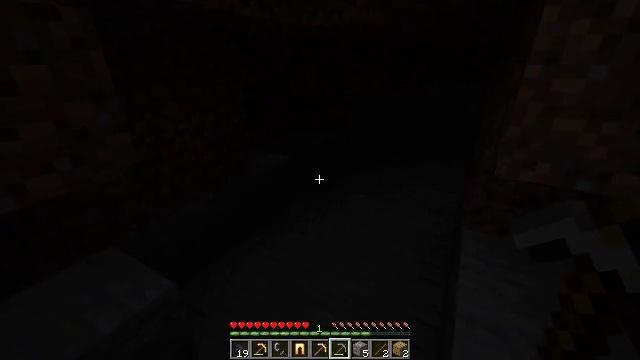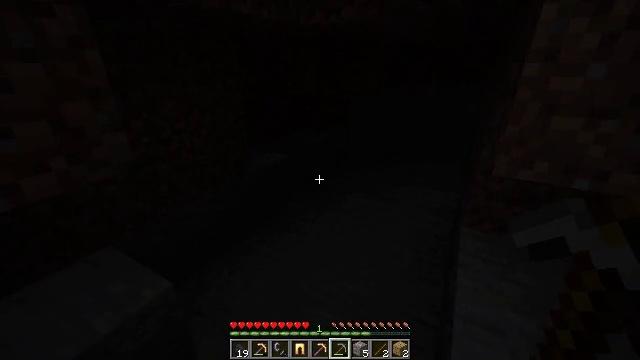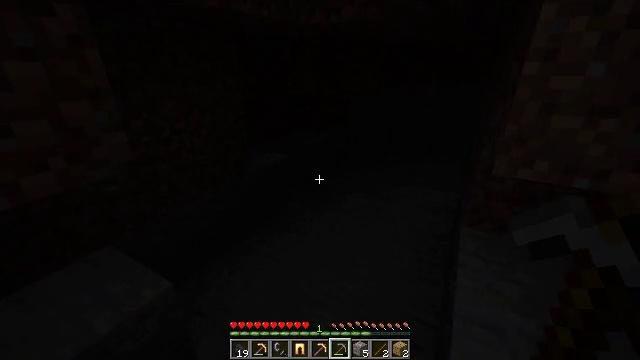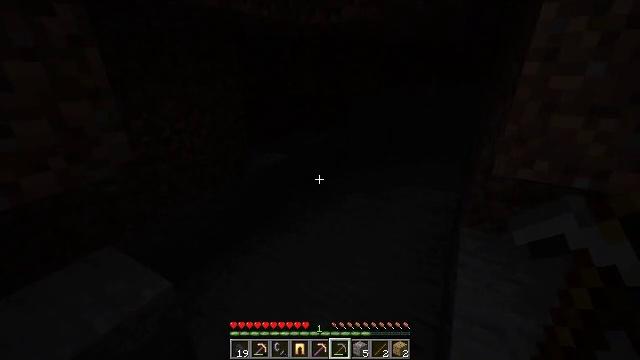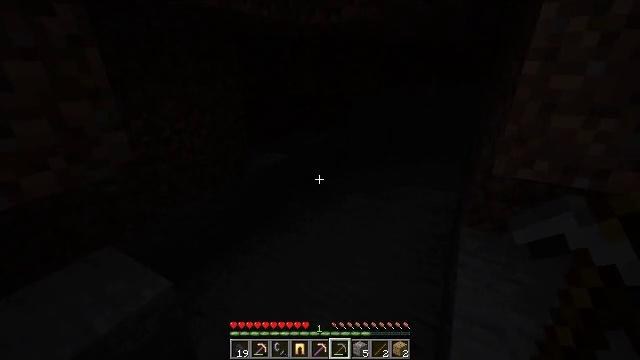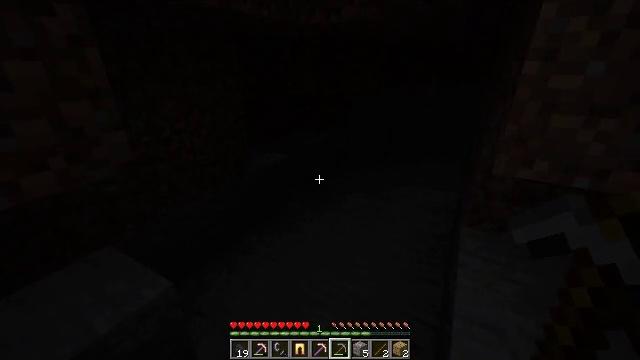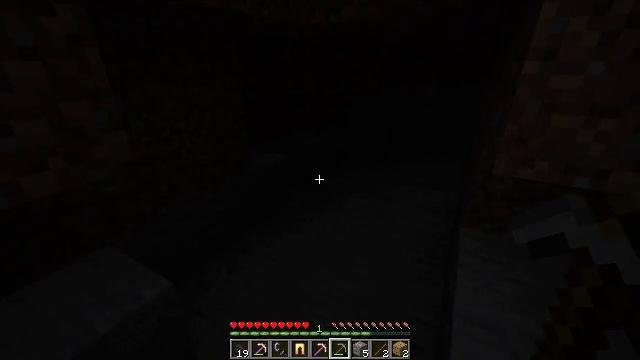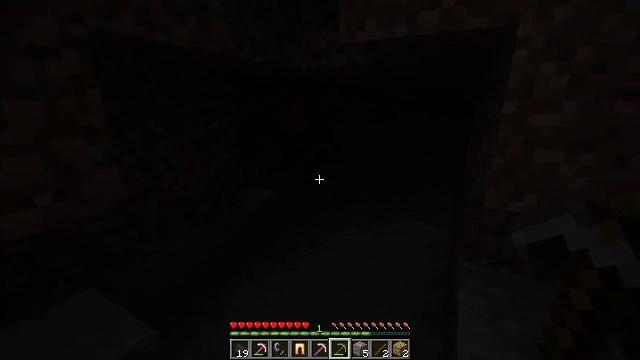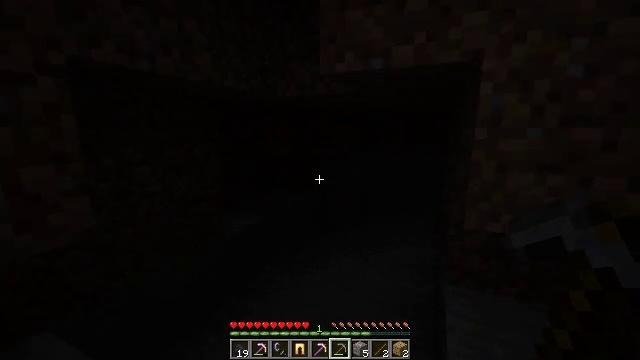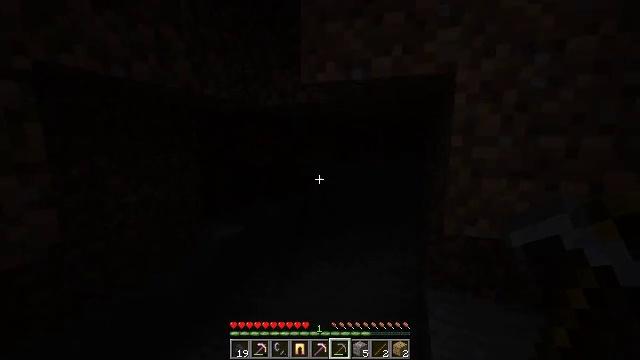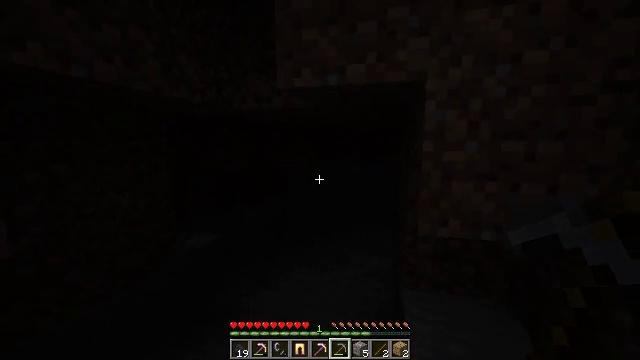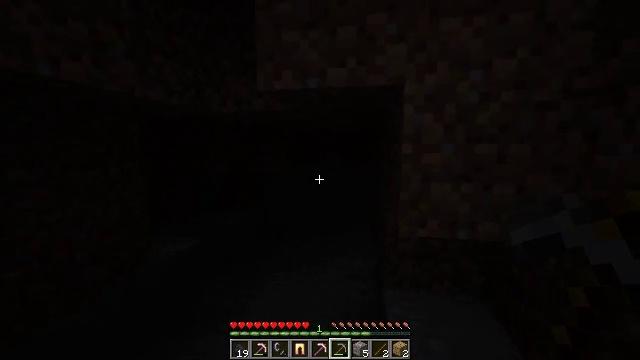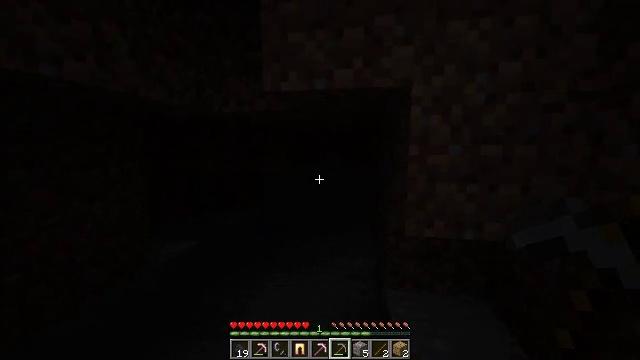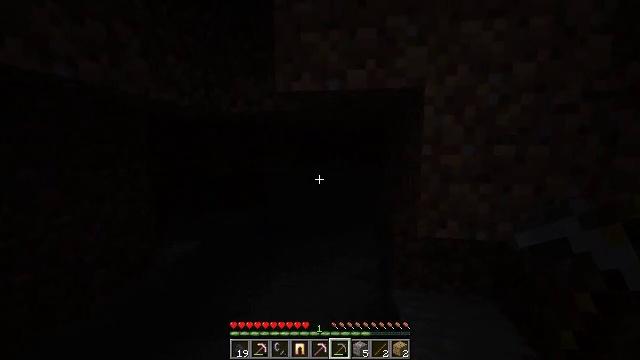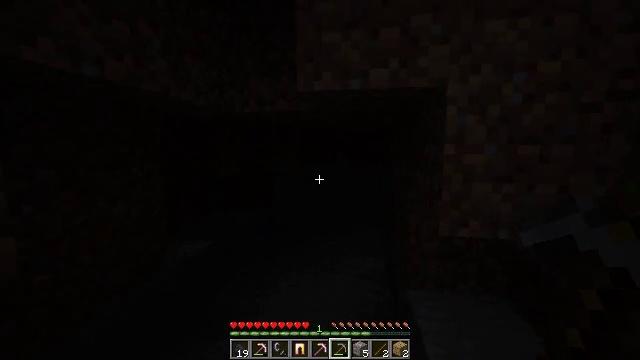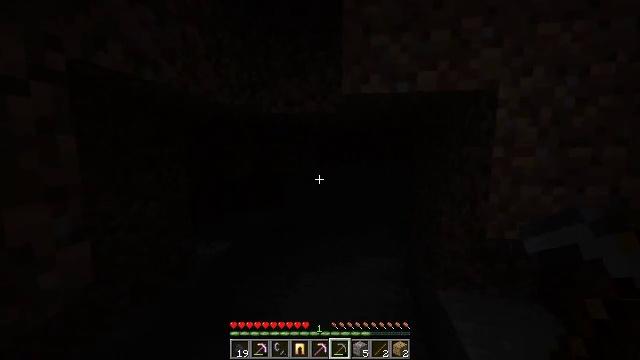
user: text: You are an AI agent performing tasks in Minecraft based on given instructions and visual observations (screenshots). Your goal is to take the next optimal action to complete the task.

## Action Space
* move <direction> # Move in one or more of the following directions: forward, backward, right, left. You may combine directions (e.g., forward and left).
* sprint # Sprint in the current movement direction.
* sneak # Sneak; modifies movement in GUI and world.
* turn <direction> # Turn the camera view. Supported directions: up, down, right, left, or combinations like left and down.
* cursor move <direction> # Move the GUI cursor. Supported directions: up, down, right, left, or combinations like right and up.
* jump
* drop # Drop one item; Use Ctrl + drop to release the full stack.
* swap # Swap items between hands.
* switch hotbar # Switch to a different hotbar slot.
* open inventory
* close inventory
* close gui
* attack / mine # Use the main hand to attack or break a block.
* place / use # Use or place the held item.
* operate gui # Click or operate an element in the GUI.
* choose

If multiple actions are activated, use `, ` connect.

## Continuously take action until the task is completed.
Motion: motion action
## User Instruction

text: Cut down the tree and harvest oak logs.
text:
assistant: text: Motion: no_op
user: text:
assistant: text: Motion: no_op
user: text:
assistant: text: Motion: no_op
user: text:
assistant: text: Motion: no_op
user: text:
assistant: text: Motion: no_op
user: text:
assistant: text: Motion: no_op
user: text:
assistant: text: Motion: turn right and up
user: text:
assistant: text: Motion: turn right and up
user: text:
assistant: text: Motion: turn right and up
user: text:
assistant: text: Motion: turn right and up
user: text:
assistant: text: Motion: turn right
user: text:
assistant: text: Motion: move left, turn right
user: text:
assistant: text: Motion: move left
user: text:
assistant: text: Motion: move left
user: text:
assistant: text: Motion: move left
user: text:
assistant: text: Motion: move left
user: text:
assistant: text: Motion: no_op
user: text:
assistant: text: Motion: turn right
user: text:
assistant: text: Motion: turn right
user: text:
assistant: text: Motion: turn right
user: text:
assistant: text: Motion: turn right
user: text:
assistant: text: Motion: turn right
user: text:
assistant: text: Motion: no_op
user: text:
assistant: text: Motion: turn right
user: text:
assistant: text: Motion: move forward, turn right
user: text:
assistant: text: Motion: move forward
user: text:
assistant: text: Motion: move forward
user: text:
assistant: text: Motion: move forward
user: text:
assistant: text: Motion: move forward
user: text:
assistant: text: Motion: move forward